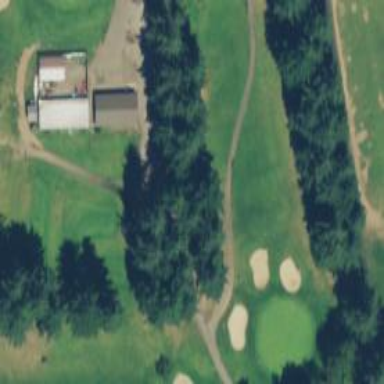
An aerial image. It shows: Service road used as golf cart path.